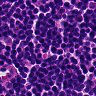
Metastatic tissue present: no